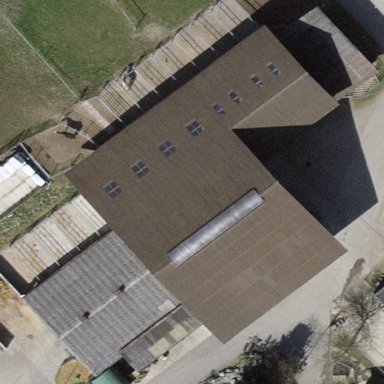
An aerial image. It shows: Stable building.